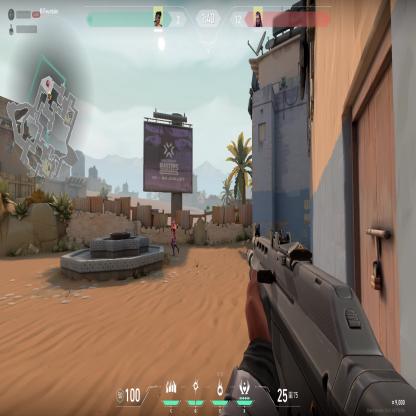
Label: enemy